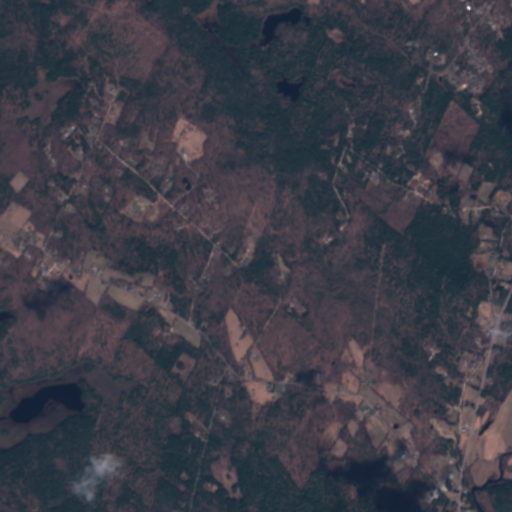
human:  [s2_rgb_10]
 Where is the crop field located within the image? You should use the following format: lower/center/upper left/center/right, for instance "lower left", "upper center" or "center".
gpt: The crop field is located in the lower right of the image.
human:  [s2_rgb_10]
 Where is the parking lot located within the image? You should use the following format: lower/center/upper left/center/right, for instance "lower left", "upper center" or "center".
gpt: The parking lot is located in the lower right of the image.
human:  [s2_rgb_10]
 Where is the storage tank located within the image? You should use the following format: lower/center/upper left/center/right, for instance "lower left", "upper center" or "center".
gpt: The storage tank is located in the lower right of the image.
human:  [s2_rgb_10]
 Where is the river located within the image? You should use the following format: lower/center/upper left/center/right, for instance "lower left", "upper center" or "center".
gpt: The river is located in the lower right of the image.
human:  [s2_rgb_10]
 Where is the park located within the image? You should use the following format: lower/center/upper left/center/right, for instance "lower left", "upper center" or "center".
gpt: There is no park in the image.